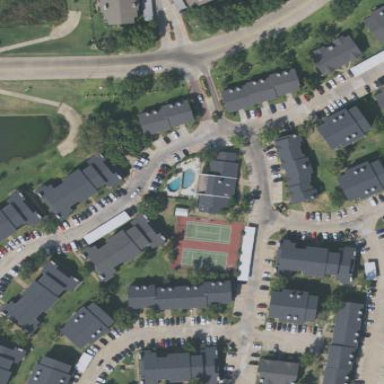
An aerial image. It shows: Residential area with apartments.